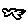
Label: cloud